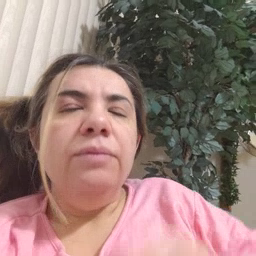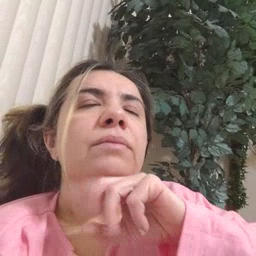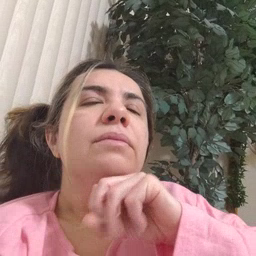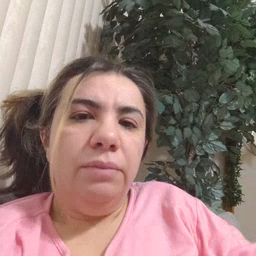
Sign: frog